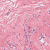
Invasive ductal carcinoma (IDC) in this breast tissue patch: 0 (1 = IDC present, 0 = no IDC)